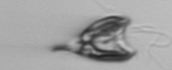
Label: Pyramimonas_longicauda